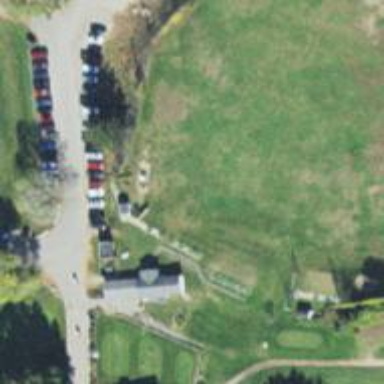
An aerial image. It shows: Golf tee.